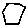
Label: hexagon